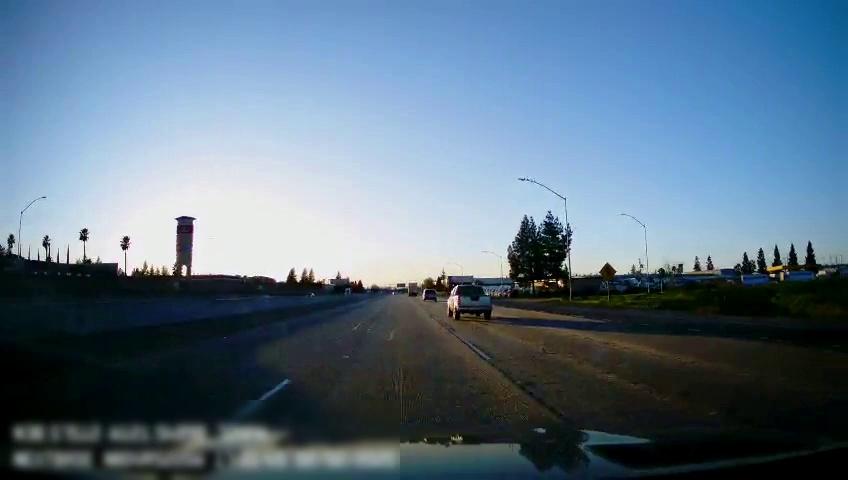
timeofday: Day
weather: Sunny
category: Drivable Space
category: Vehicles | Truck
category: Vehicles | Car
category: Vehicles | Truck
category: Lanes | Current Lane
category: Lanes | Alternate Lane
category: Lanes | Alternate Lane
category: Traffic | Signs